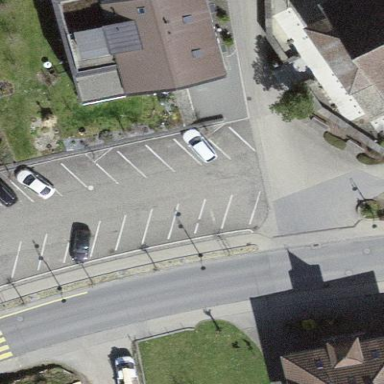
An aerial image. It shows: Parking area with surface.